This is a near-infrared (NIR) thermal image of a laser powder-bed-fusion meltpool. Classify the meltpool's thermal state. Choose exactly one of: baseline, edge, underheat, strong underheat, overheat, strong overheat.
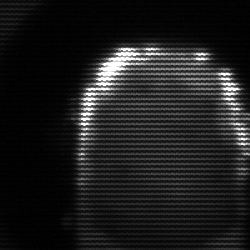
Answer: baseline